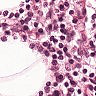
Metastatic tissue present: no